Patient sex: M
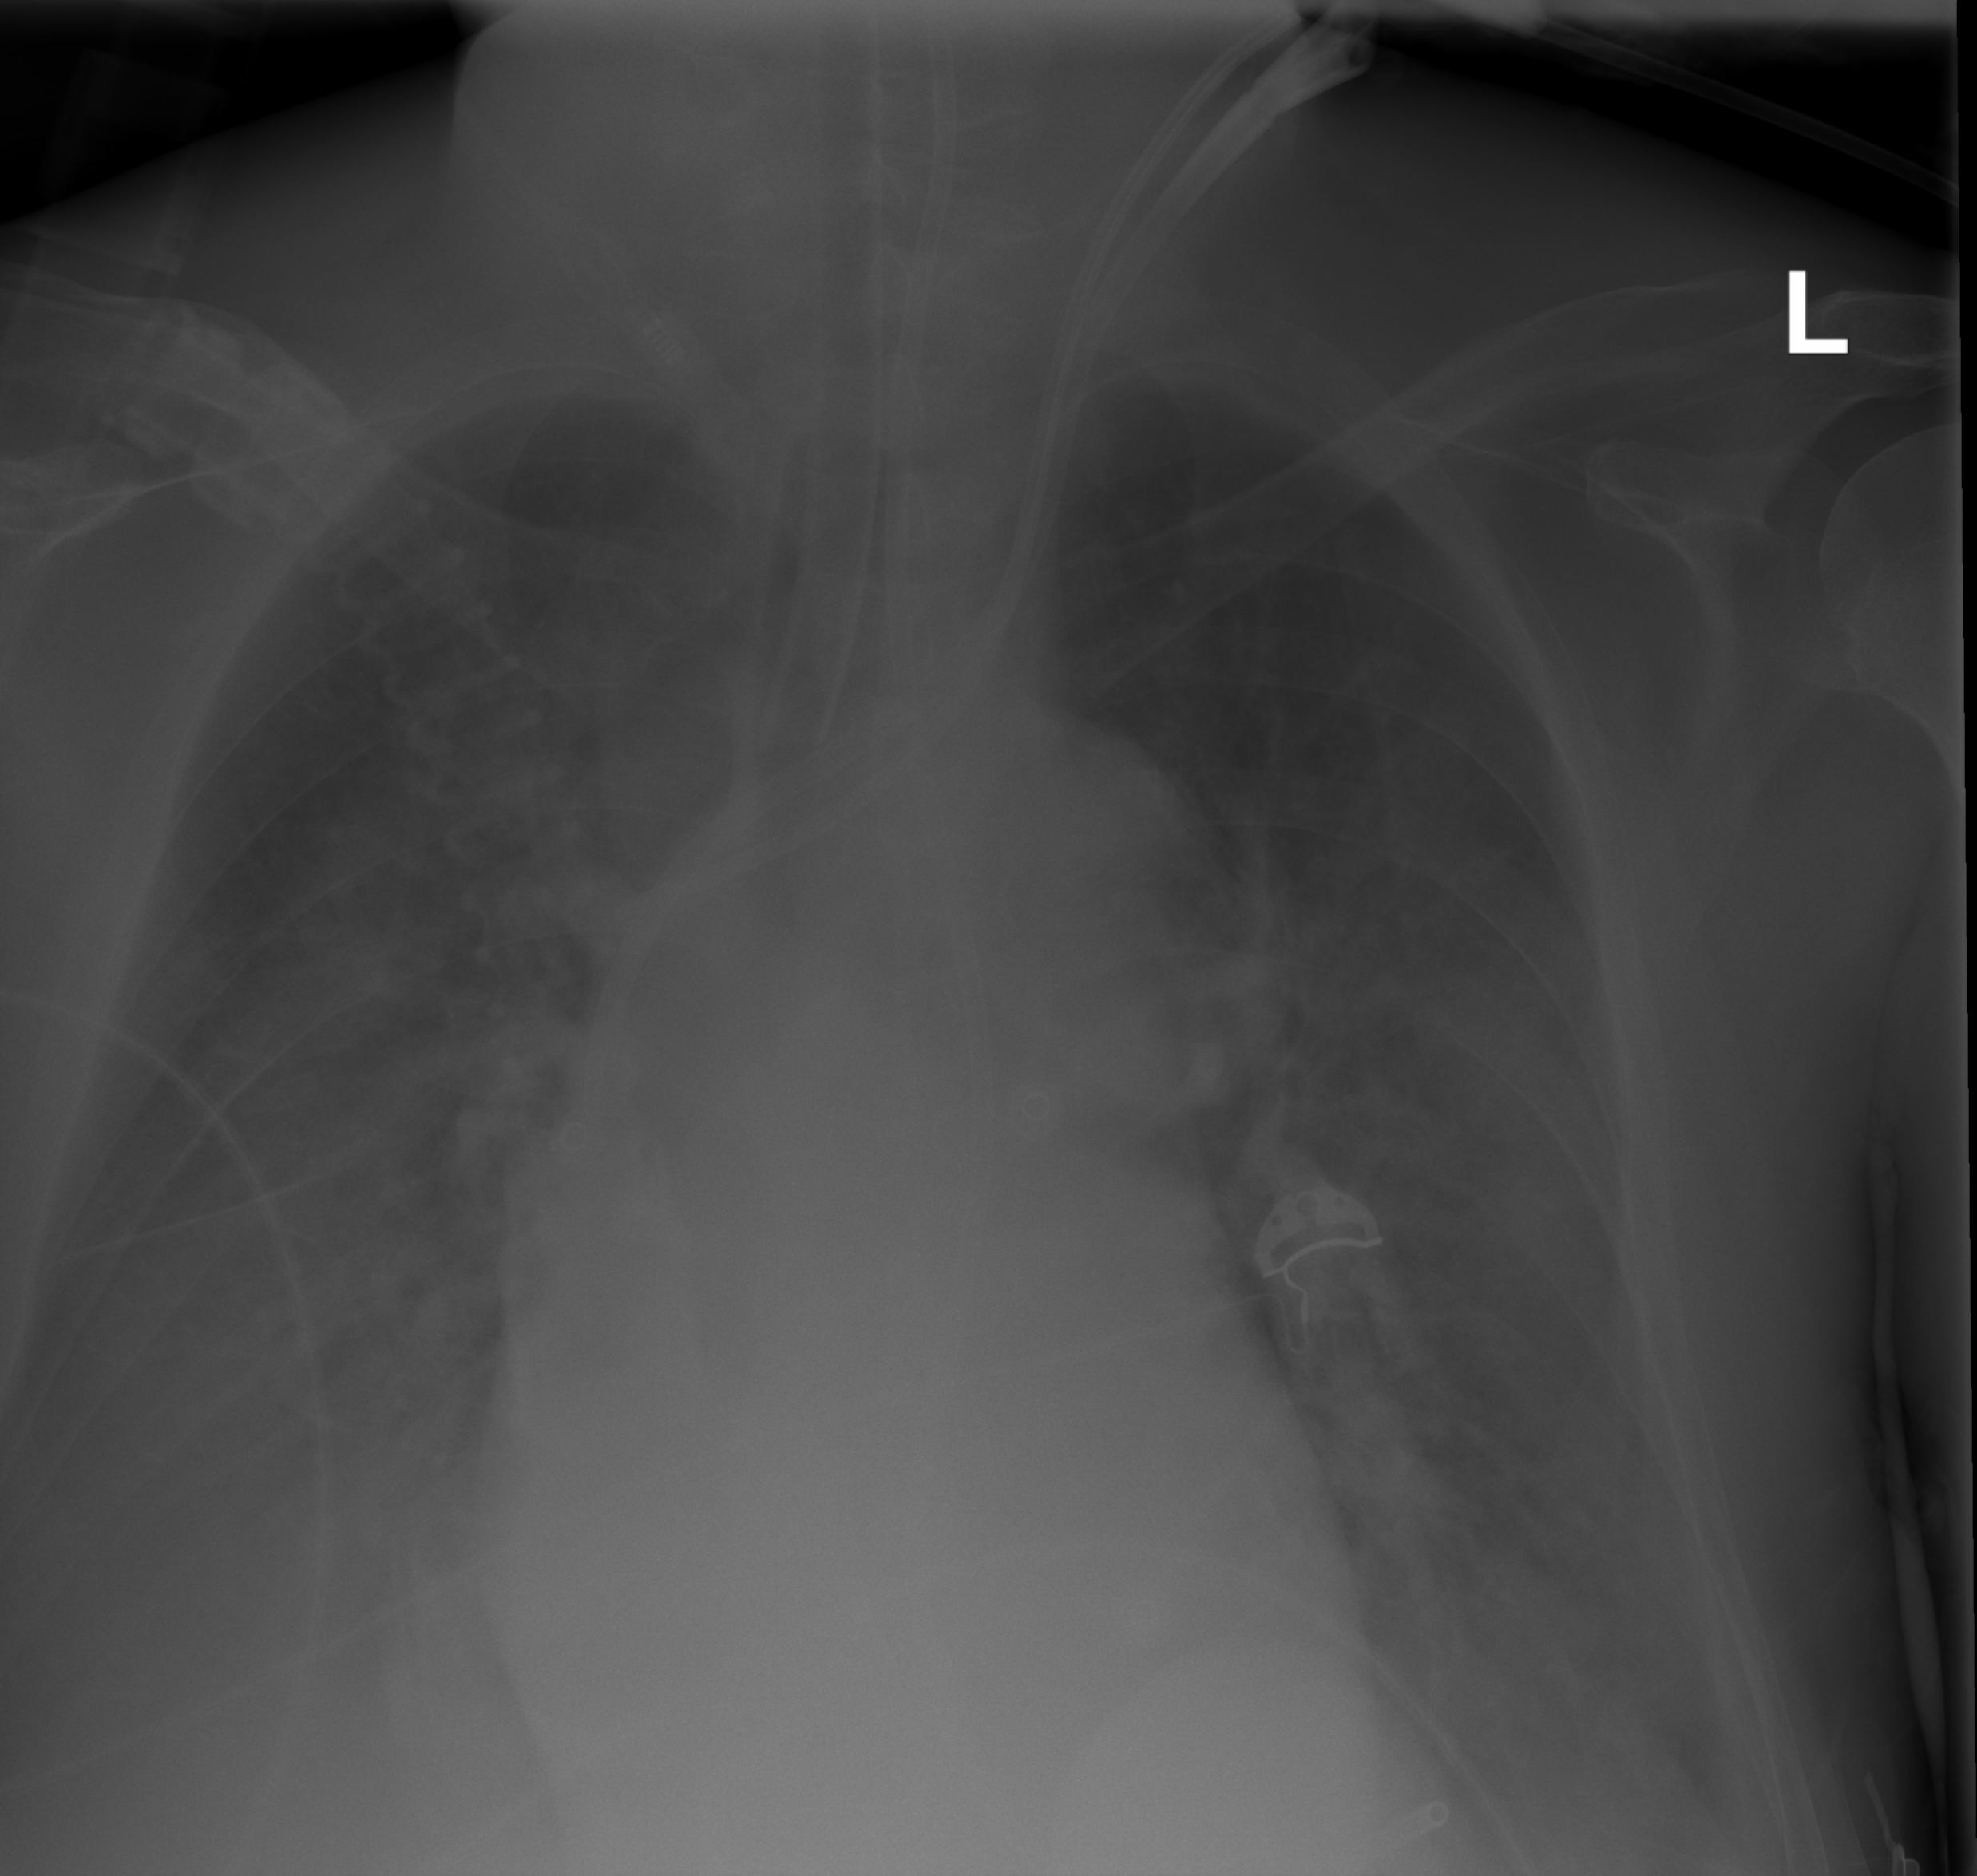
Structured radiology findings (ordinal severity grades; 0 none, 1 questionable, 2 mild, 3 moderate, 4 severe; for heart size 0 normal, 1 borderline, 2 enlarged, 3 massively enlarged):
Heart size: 2
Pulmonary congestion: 2
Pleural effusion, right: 2
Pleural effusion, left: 2
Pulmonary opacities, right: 1
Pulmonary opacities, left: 1
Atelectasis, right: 2
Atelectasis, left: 2